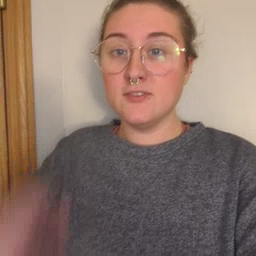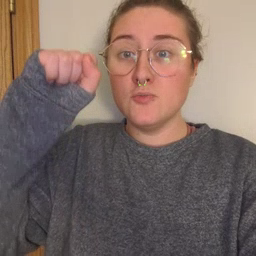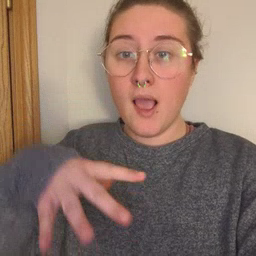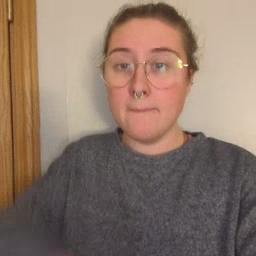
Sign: drop